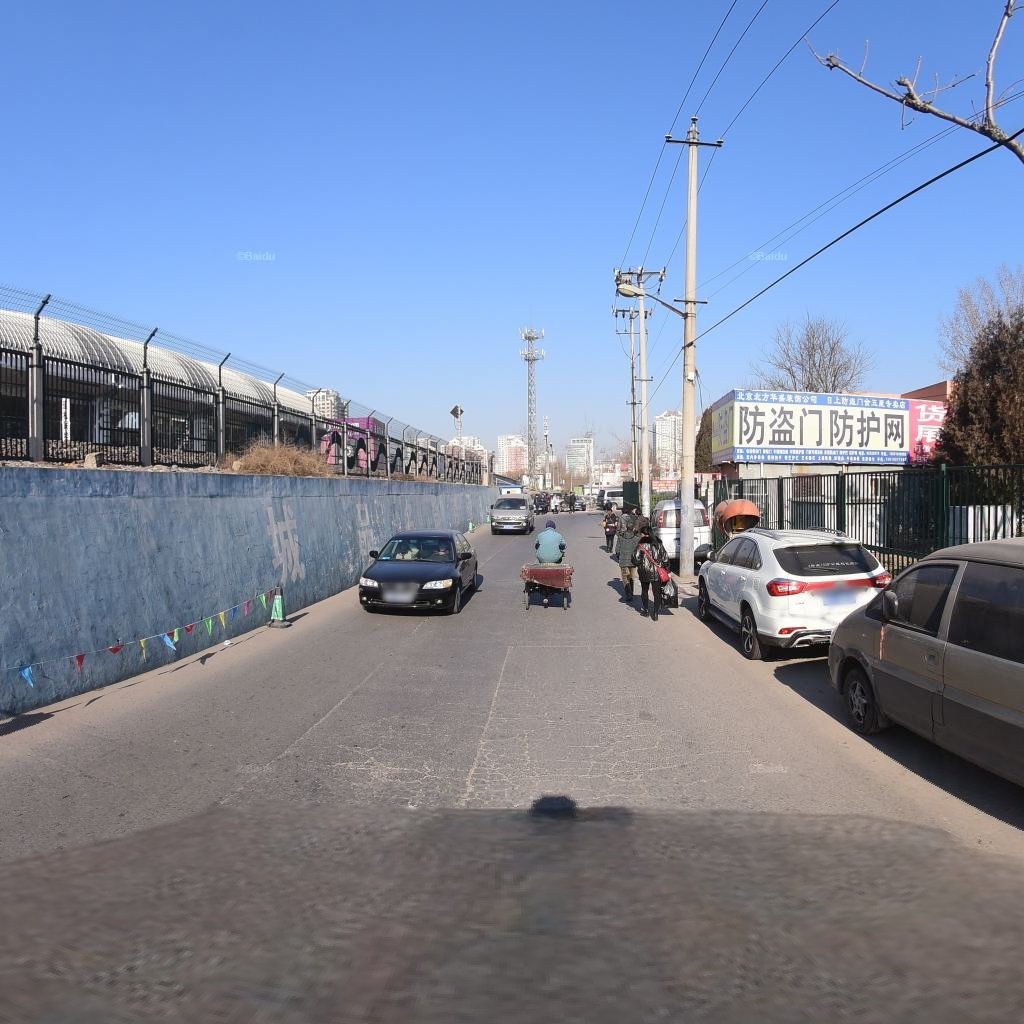
Region: Haidian
Road damage annotations: alligator crack